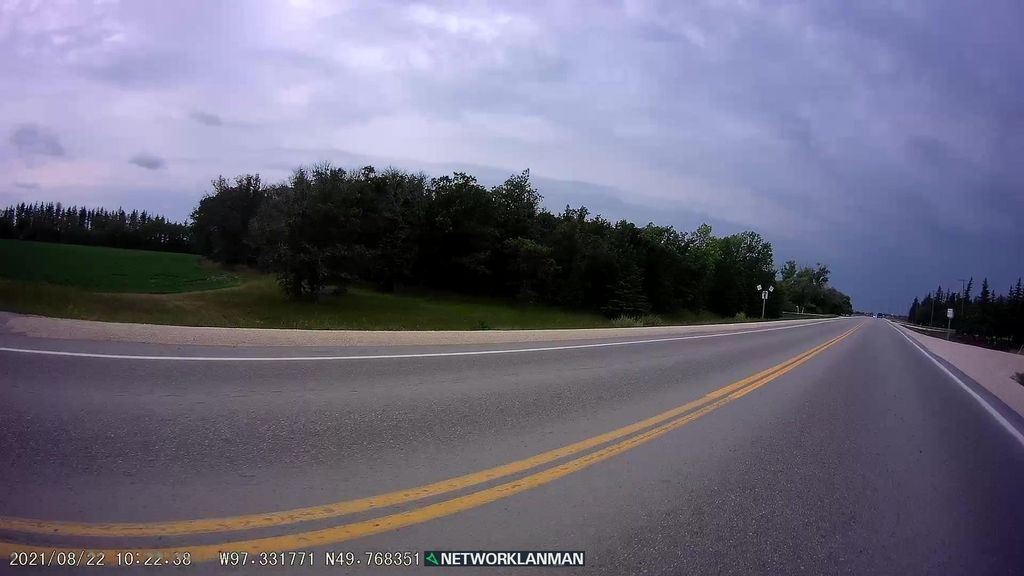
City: winnipeg